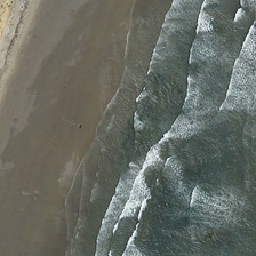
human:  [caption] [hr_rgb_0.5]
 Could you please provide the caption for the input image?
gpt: a car and a square building are on the beach .

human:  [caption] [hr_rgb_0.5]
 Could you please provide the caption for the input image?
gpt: Here are several waves at sea.

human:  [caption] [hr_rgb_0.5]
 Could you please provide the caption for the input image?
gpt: brown beach next to the stratified waves .

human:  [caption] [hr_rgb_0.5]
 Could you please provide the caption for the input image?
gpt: There are several waves here.

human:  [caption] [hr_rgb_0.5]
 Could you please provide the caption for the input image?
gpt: several lines of white waves in green ocean are near a yellow beach .